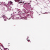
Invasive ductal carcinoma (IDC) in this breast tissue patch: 0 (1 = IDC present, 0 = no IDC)